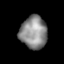
Tissue: lung
Cell type: Endothelial cells
Senescence score: 0.1618
Nuclear area (px): 863
Mean DAPI intensity: 137.732